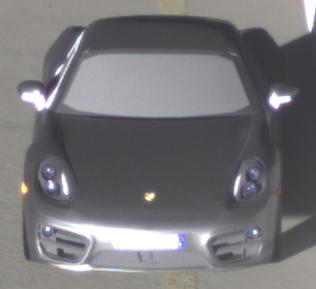
Make: Porsche
Model: Cayman
Detailed model: Cayman (981C)
Model produced from: 2013/03
Model produced until: 2014/04
Doors: 2
Color: gray
Road condition: dry road
Daytime: sunrise or sunset
Contrast: high contrast